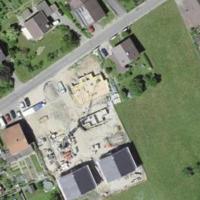
EUNIS habitat code: 54
Species observed at this site:
Prunella vulgaris